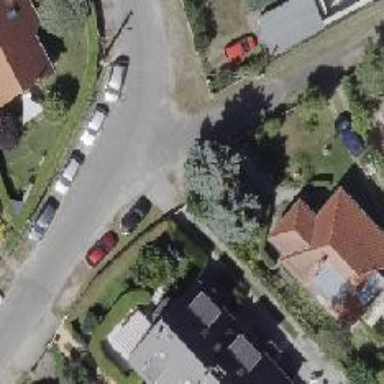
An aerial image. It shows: Driveway leading to service road.